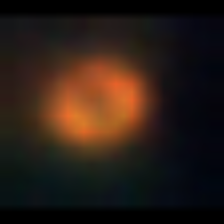
Taxon: NanoPlankton
Group: Other